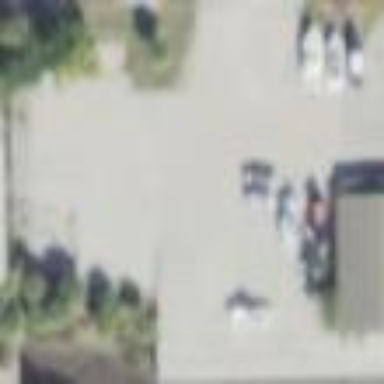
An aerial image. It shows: Boat storage area with ground surface for parking.